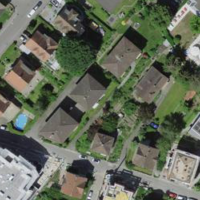
EUNIS habitat code: 54
Species observed at this site:
Upupa epops